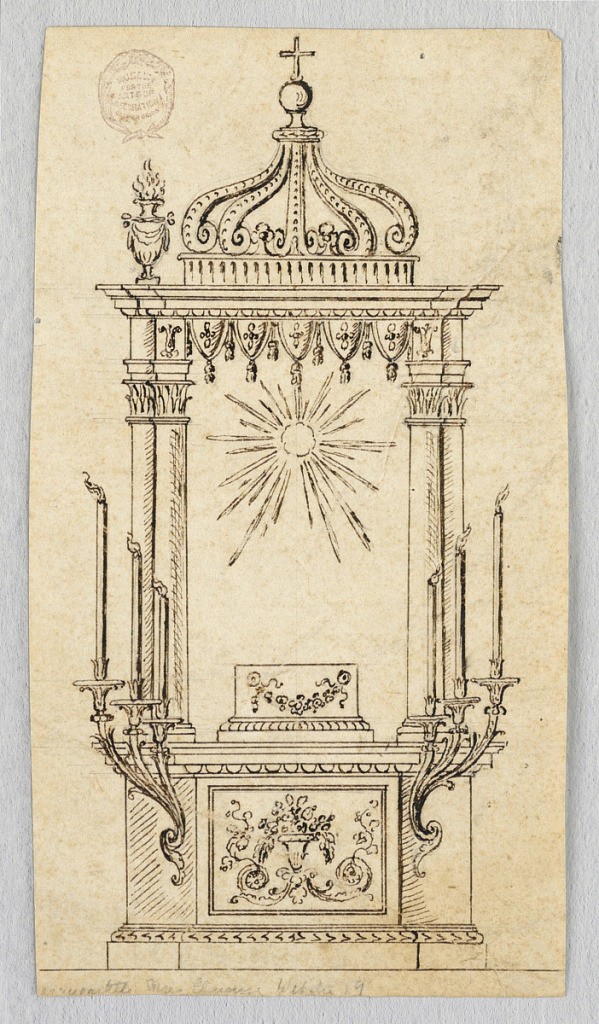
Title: Design for a Baldacchino for the Exhibition of the Host
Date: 1790–1820
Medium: Black chalk, pen and ink, brush and watercolor on paper
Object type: Drawing
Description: A dado showing a decorated panel and two rising brackets with three arms and burning candles. Above is a base beneath a glory of rays. Laterally are pairs of embedded columns supporting the entablature. A crown on top between vases with flames.